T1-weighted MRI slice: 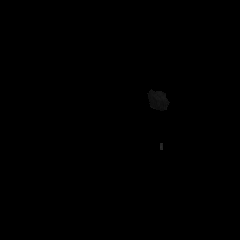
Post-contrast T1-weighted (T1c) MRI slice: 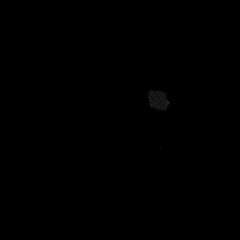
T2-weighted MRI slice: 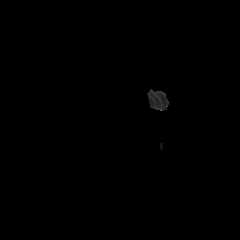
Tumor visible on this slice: no